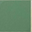
Piece: xx